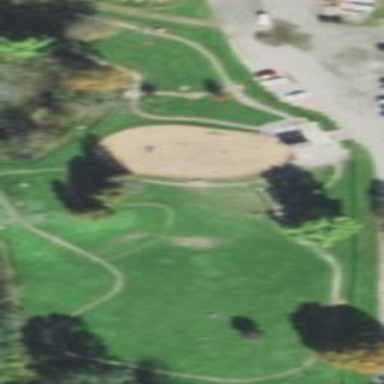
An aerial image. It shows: Fenced dog park area for leisure land.